Field crop: maize
Growth stage: 2
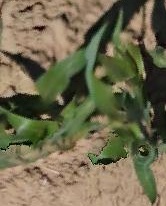
Species: maize